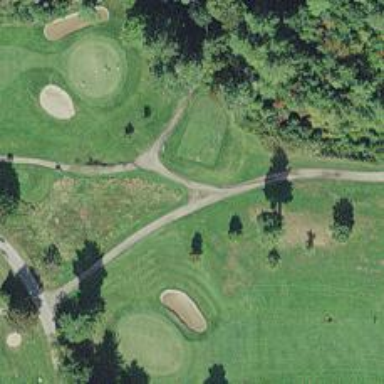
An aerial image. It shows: Golf cartpath that is also road path.